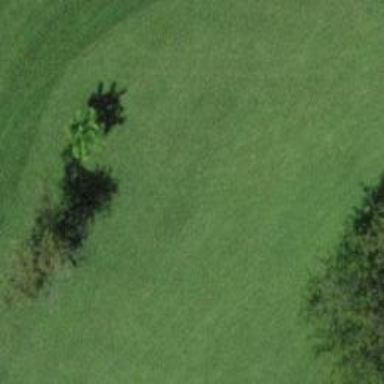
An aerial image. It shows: View of golf hole.